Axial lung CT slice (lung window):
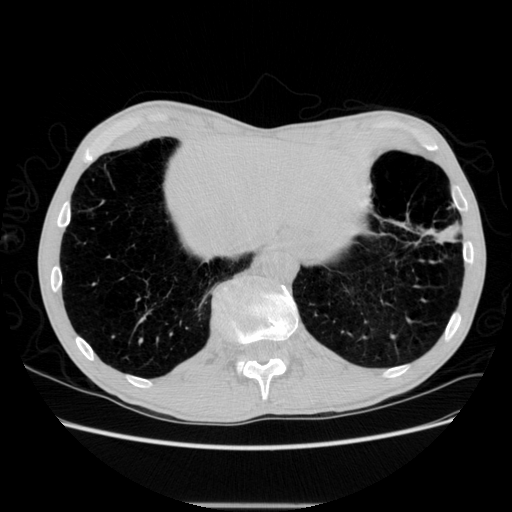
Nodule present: yes
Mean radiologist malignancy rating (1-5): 4